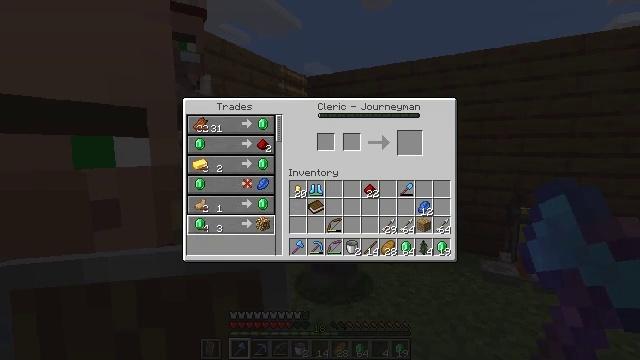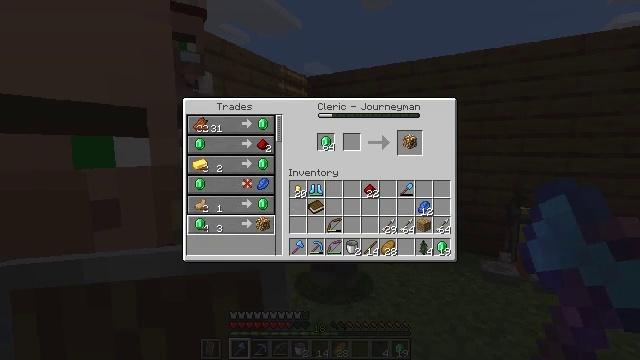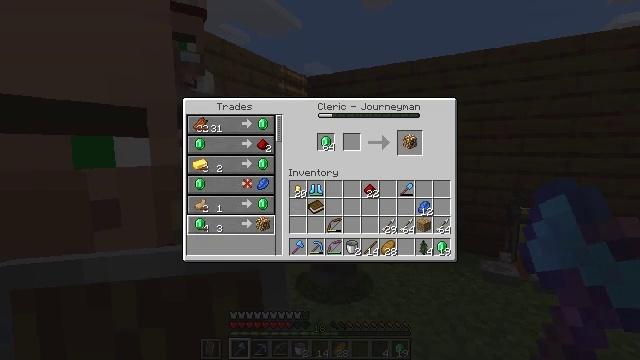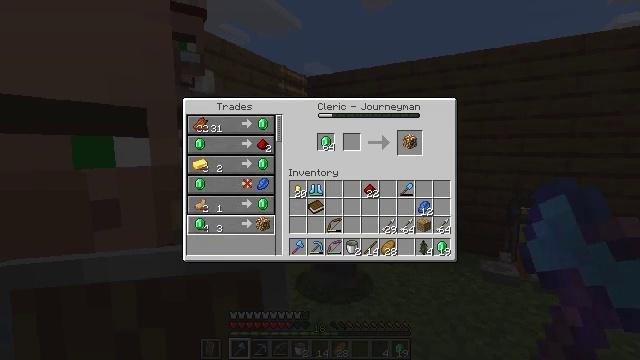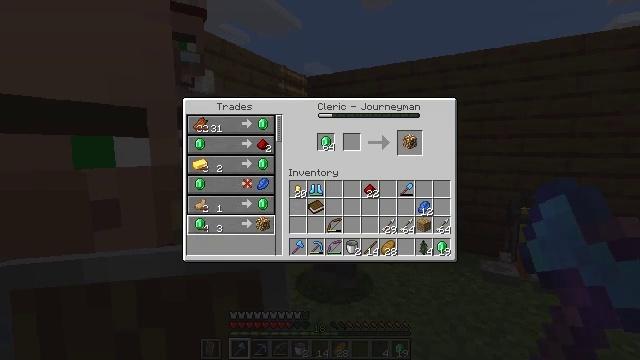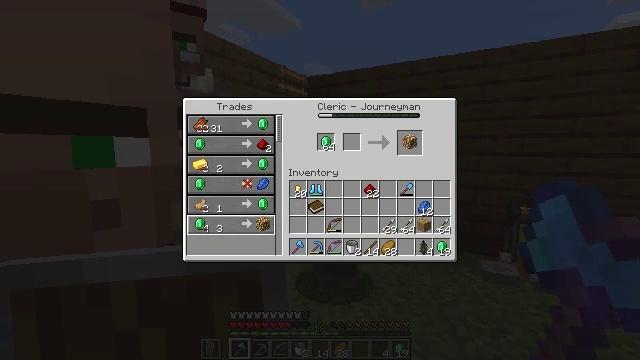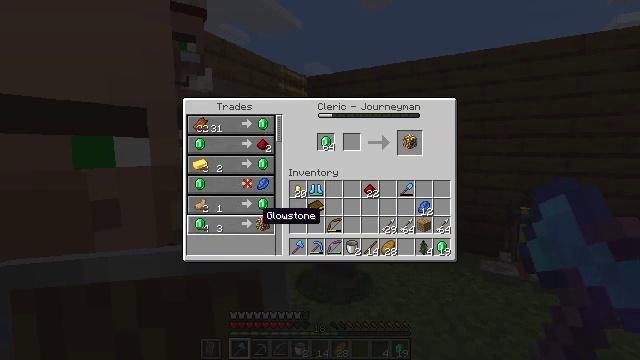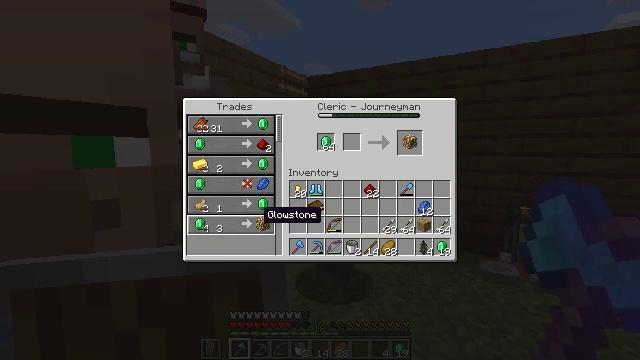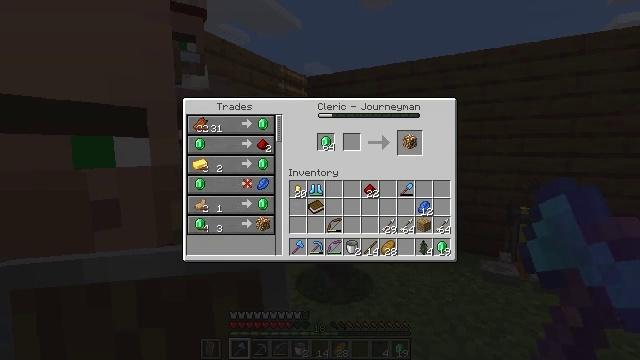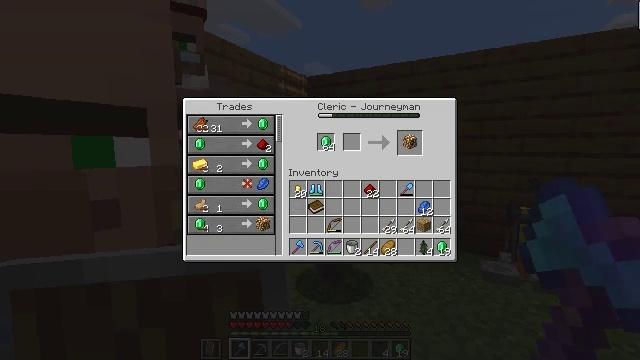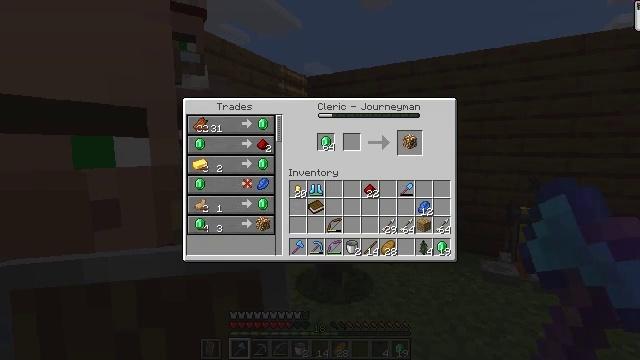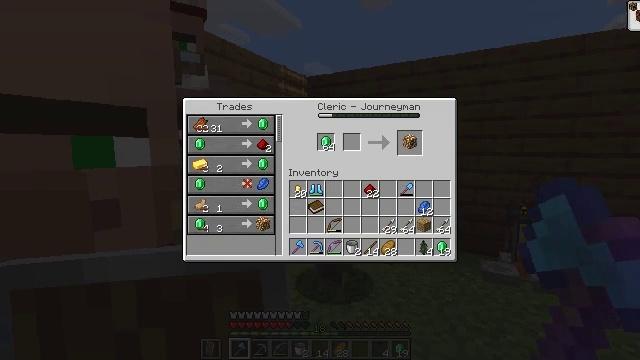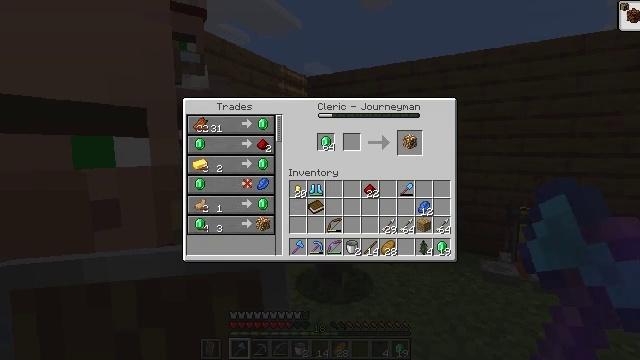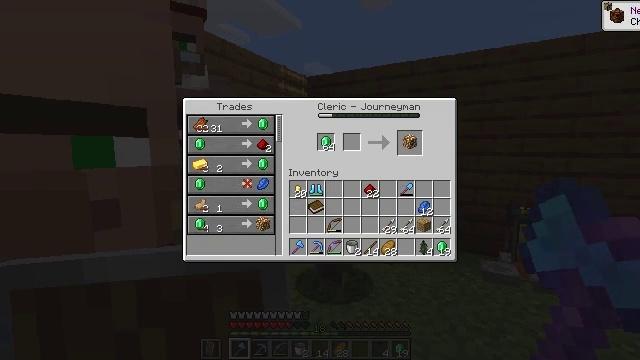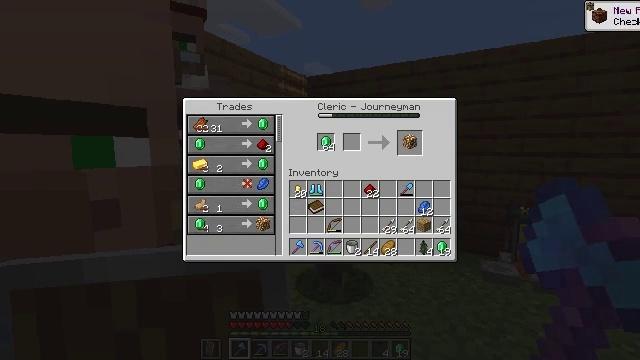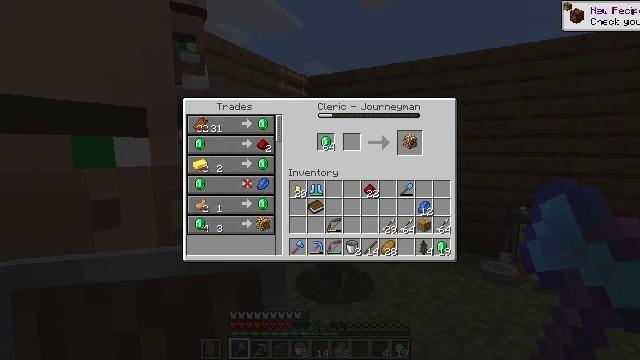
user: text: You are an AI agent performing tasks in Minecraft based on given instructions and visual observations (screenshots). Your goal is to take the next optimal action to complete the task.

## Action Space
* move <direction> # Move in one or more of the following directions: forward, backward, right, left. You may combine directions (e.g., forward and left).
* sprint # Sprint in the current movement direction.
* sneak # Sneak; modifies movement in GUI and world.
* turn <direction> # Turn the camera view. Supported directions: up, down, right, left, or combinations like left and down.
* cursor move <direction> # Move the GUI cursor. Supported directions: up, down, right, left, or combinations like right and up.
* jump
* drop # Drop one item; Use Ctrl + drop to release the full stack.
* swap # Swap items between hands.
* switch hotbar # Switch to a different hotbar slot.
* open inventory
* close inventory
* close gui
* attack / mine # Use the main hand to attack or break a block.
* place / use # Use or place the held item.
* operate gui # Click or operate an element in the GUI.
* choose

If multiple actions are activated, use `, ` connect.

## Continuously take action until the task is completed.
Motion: motion action
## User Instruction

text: Place glowstone dust in the crafting table to craft a glowstone.
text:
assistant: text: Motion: operate gui
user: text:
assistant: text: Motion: operate gui
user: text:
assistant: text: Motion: operate gui
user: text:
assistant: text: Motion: operate gui
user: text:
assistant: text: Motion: no_op
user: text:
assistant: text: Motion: no_op
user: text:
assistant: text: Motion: no_op
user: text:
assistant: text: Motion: cursor move right and up
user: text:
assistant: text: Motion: cursor move right and up
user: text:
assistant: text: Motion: cursor move right and up
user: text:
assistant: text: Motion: no_op
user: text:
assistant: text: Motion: no_op
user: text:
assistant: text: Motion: cursor move right
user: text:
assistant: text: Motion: cursor move right
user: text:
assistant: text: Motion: cursor move right
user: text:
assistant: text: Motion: no_op
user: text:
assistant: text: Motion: no_op
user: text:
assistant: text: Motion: no_op
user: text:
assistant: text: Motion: no_op
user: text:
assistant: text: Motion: no_op
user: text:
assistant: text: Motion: no_op
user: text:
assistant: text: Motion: no_op
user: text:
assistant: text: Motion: no_op
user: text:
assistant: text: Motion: operate gui
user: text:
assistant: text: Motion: operate gui
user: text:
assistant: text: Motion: no_op
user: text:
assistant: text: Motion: no_op
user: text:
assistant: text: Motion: no_op
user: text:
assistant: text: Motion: operate gui
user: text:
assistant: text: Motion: operate gui